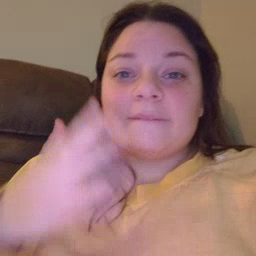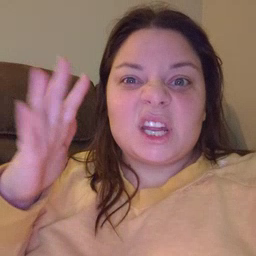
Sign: finish